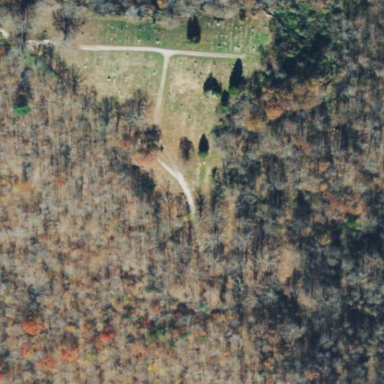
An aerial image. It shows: Cemetery.